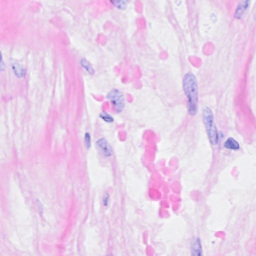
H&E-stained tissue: Breast